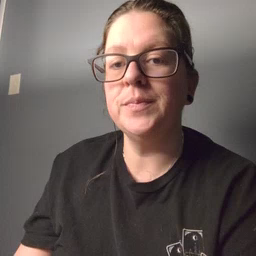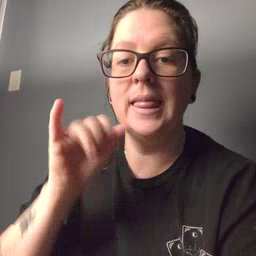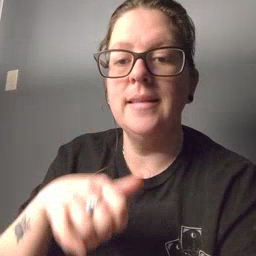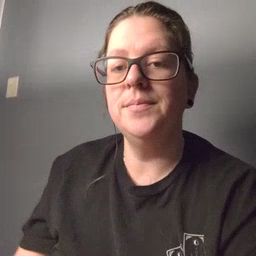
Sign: that